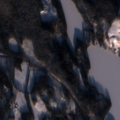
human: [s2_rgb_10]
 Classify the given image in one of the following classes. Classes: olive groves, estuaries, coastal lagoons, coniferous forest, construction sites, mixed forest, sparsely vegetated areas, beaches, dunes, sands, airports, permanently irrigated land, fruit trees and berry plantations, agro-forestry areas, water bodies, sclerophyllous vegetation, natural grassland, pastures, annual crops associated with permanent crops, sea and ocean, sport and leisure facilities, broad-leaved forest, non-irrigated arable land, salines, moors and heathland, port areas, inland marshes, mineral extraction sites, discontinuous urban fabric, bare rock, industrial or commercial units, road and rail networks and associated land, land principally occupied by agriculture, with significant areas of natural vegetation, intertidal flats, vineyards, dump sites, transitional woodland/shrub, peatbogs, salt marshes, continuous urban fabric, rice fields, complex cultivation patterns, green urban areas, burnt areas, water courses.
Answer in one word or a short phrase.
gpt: land principally occupied by agriculture, with significant areas of natural vegetation, coniferous forest, mixed forest, water bodies